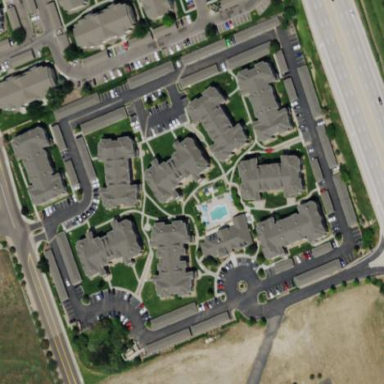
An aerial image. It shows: Residential area with apartments.